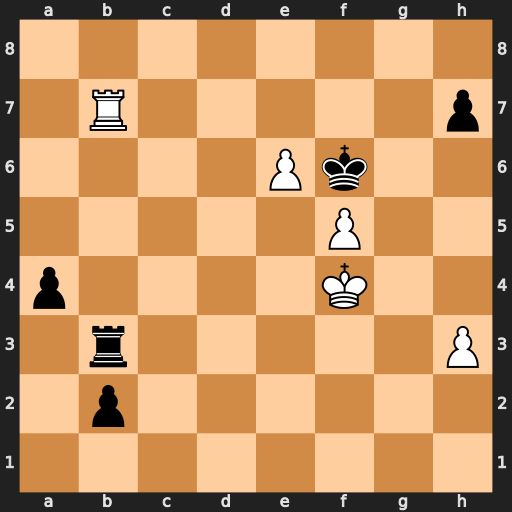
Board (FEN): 8/1R5p/4Pk2/5P2/p4K2/1r5P/1p6/8
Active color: w
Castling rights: -
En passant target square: -
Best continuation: Rf7#